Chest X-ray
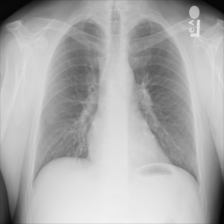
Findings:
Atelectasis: negative
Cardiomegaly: negative
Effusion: negative
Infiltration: negative
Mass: negative
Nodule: negative
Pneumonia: negative
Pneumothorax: negative
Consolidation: negative
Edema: negative
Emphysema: negative
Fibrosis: negative
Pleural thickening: negative
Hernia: negative